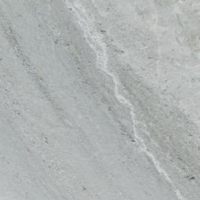
EUNIS habitat code: 49
Species observed at this site:
Saxifraga aizoides